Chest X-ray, PA view. Patient: 39 years old, sex M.
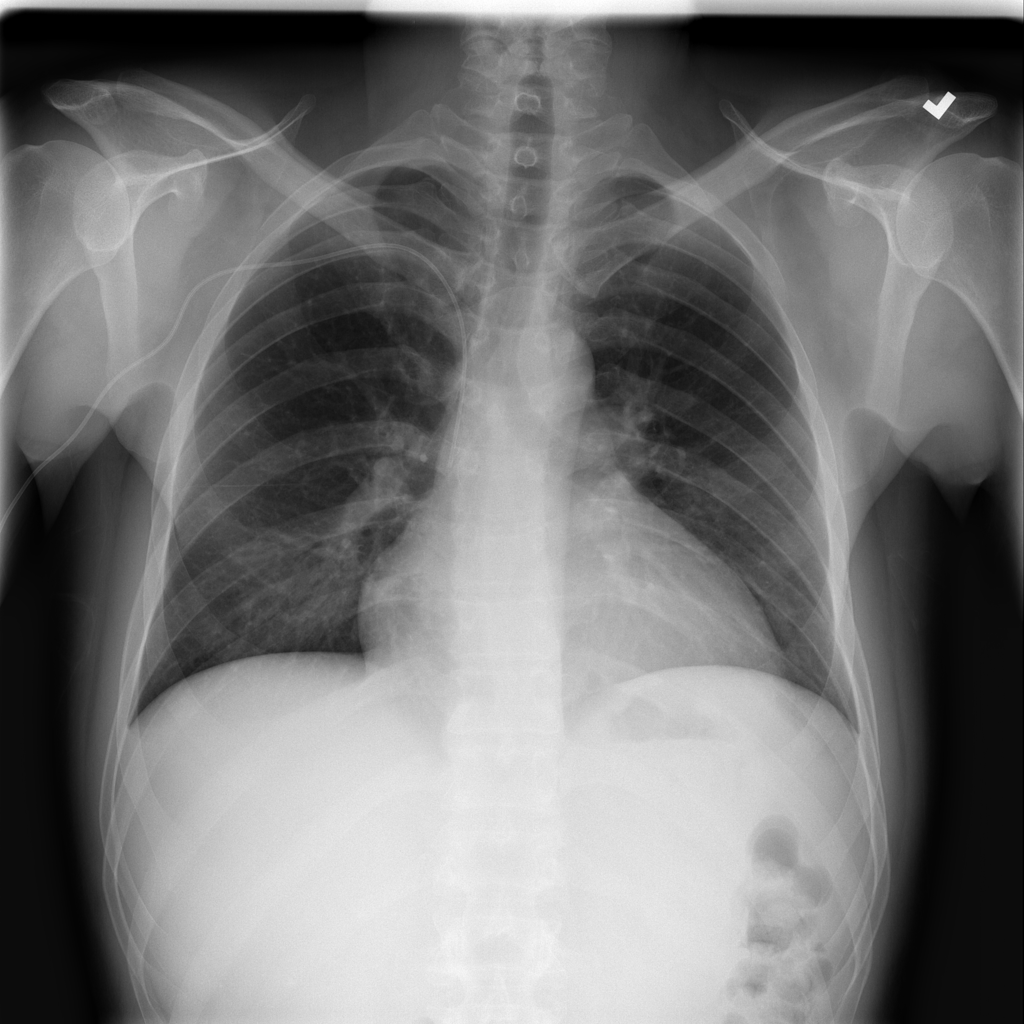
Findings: Cardiomegaly, Effusion